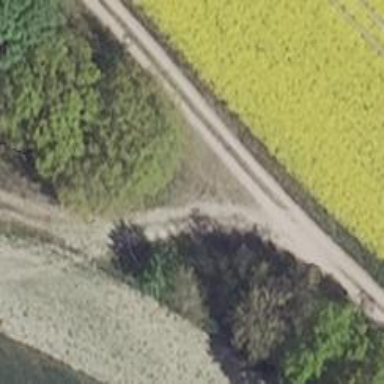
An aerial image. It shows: Row of trees in natural setting.